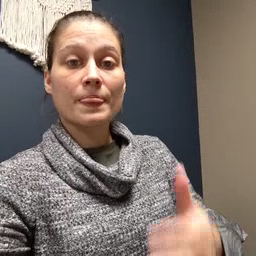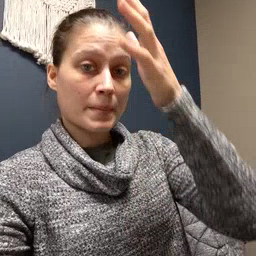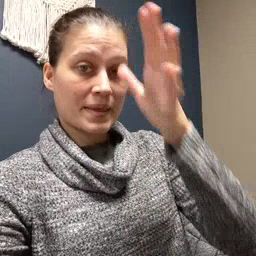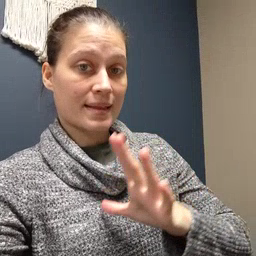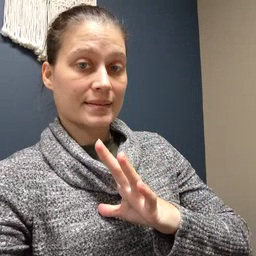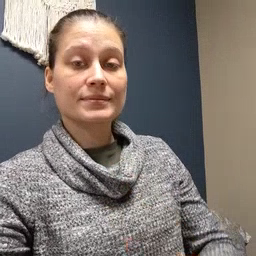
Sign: man